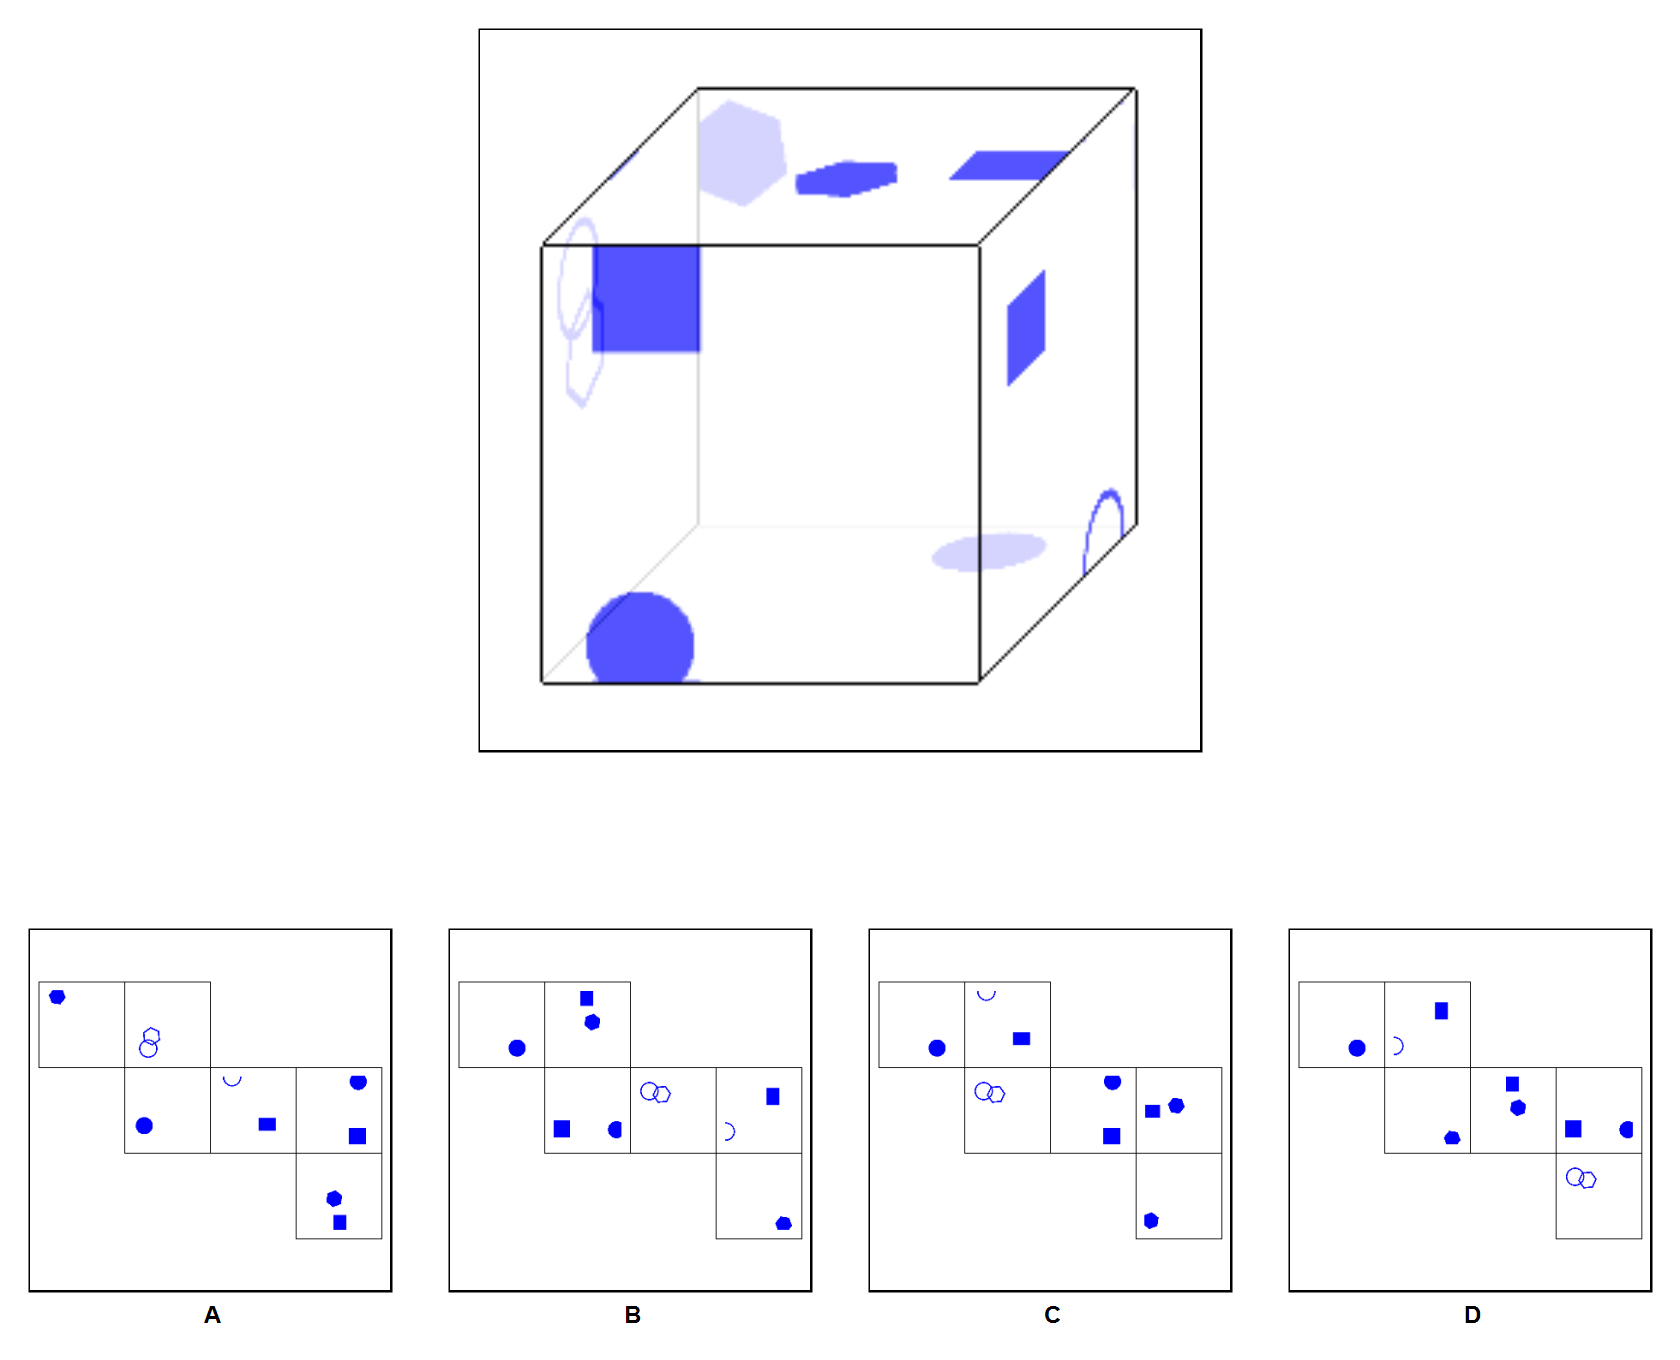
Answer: D